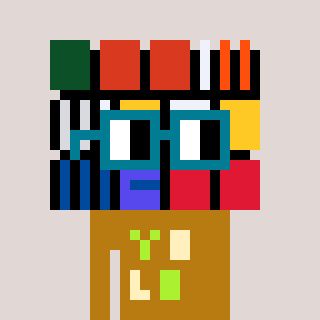
a pixel art character with square dark green glasses, a abstract-shaped head and a gold-colored body on a warm background